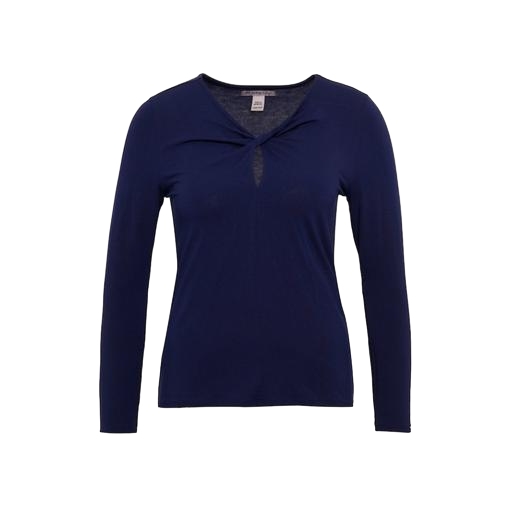
blue still long-sleeved top, blue knot-front top, blue t-shirt only macy, white background